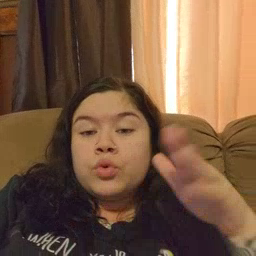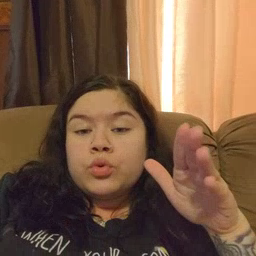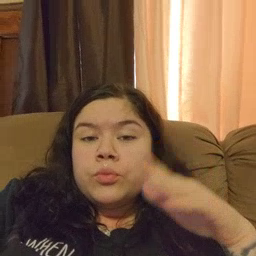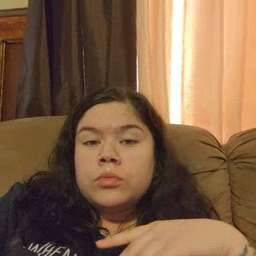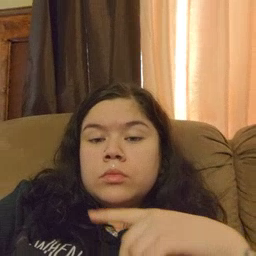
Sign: room